Question: When I present a modal view controller over my view storyboard originated root view controller it flashes the story board view, even if it has been altered. My root view controller has a bright green back ground with large white subview across the top that contains a label bound to an IBOutlet. In UIViewController viewDidLoad I am adding a light gray, slightly transparent UIView that covers the entire view as a subview of the viewcontroller's view. I am also setting the label text to be different than that of the Storyboard layout.
When I trigger the modal, either via segue or via presentViewController:completion: what I see is the light gray view over my label then the view added in code seems to become transparent and animate away and the bright green of the storyboard layout shows up and then the modal view cross-dissolves in. When I dismiss the first and present the second in the completion block i see a cross-dissolve to bright green, pop of light as the added view becomes visible again, pop to bright green and the cross-dissolve in of the second view controller's view.
When I dismiss the second view controller then I see cross-dissolve out to the bright green and then the added light gray, semi-transparent view pops back to being visible.
This example is made more jarring if you remove the opacity from the overlay view added in viewDidLoad.
<URL>
Code snippet and story board layout:

'''
@interface DTViewController (){
BOOL hasShownSegue;
}
@end
@implementation DTViewController
- (void)viewDidLoad
{
[super viewDidLoad];
UIView * view = [UIView new];
view.frame = self.view.bounds;
view.backgroundColor = [UIColor colorWithWhite:.95 alpha:.7];
NSLog(@"View Bounds: %@", NSStringFromCGRect(self.view.bounds));
[self.view addSubview:view];
self.label.text = @"Hello!";
}
-(void)viewDidAppear:(BOOL)animated{
[super viewDidAppear:animated];
if (!hasShownSegue){
[self performSegueWithIdentifier:@"modal.1.segue" sender:self];
hasShownSegue = YES;
}
}
-(void)prepareForSegue:(UIStoryboardSegue *)segue sender:(id)sender{
DTCallbackViewController *vc = segue.destinationViewController;
vc.completionCallback = ^{
[self dismissViewControllerAnimated:YES completion:^{
DTCallbackViewController * vc = [self.storyboard instantiateViewControllerWithIdentifier:@"vc.2"];
vc.completionCallback = ^{
[self dismissViewControllerAnimated:YES completion:nil];
};
[self presentViewController:vc animated:YES completion:nil];
}];
};
}
'''
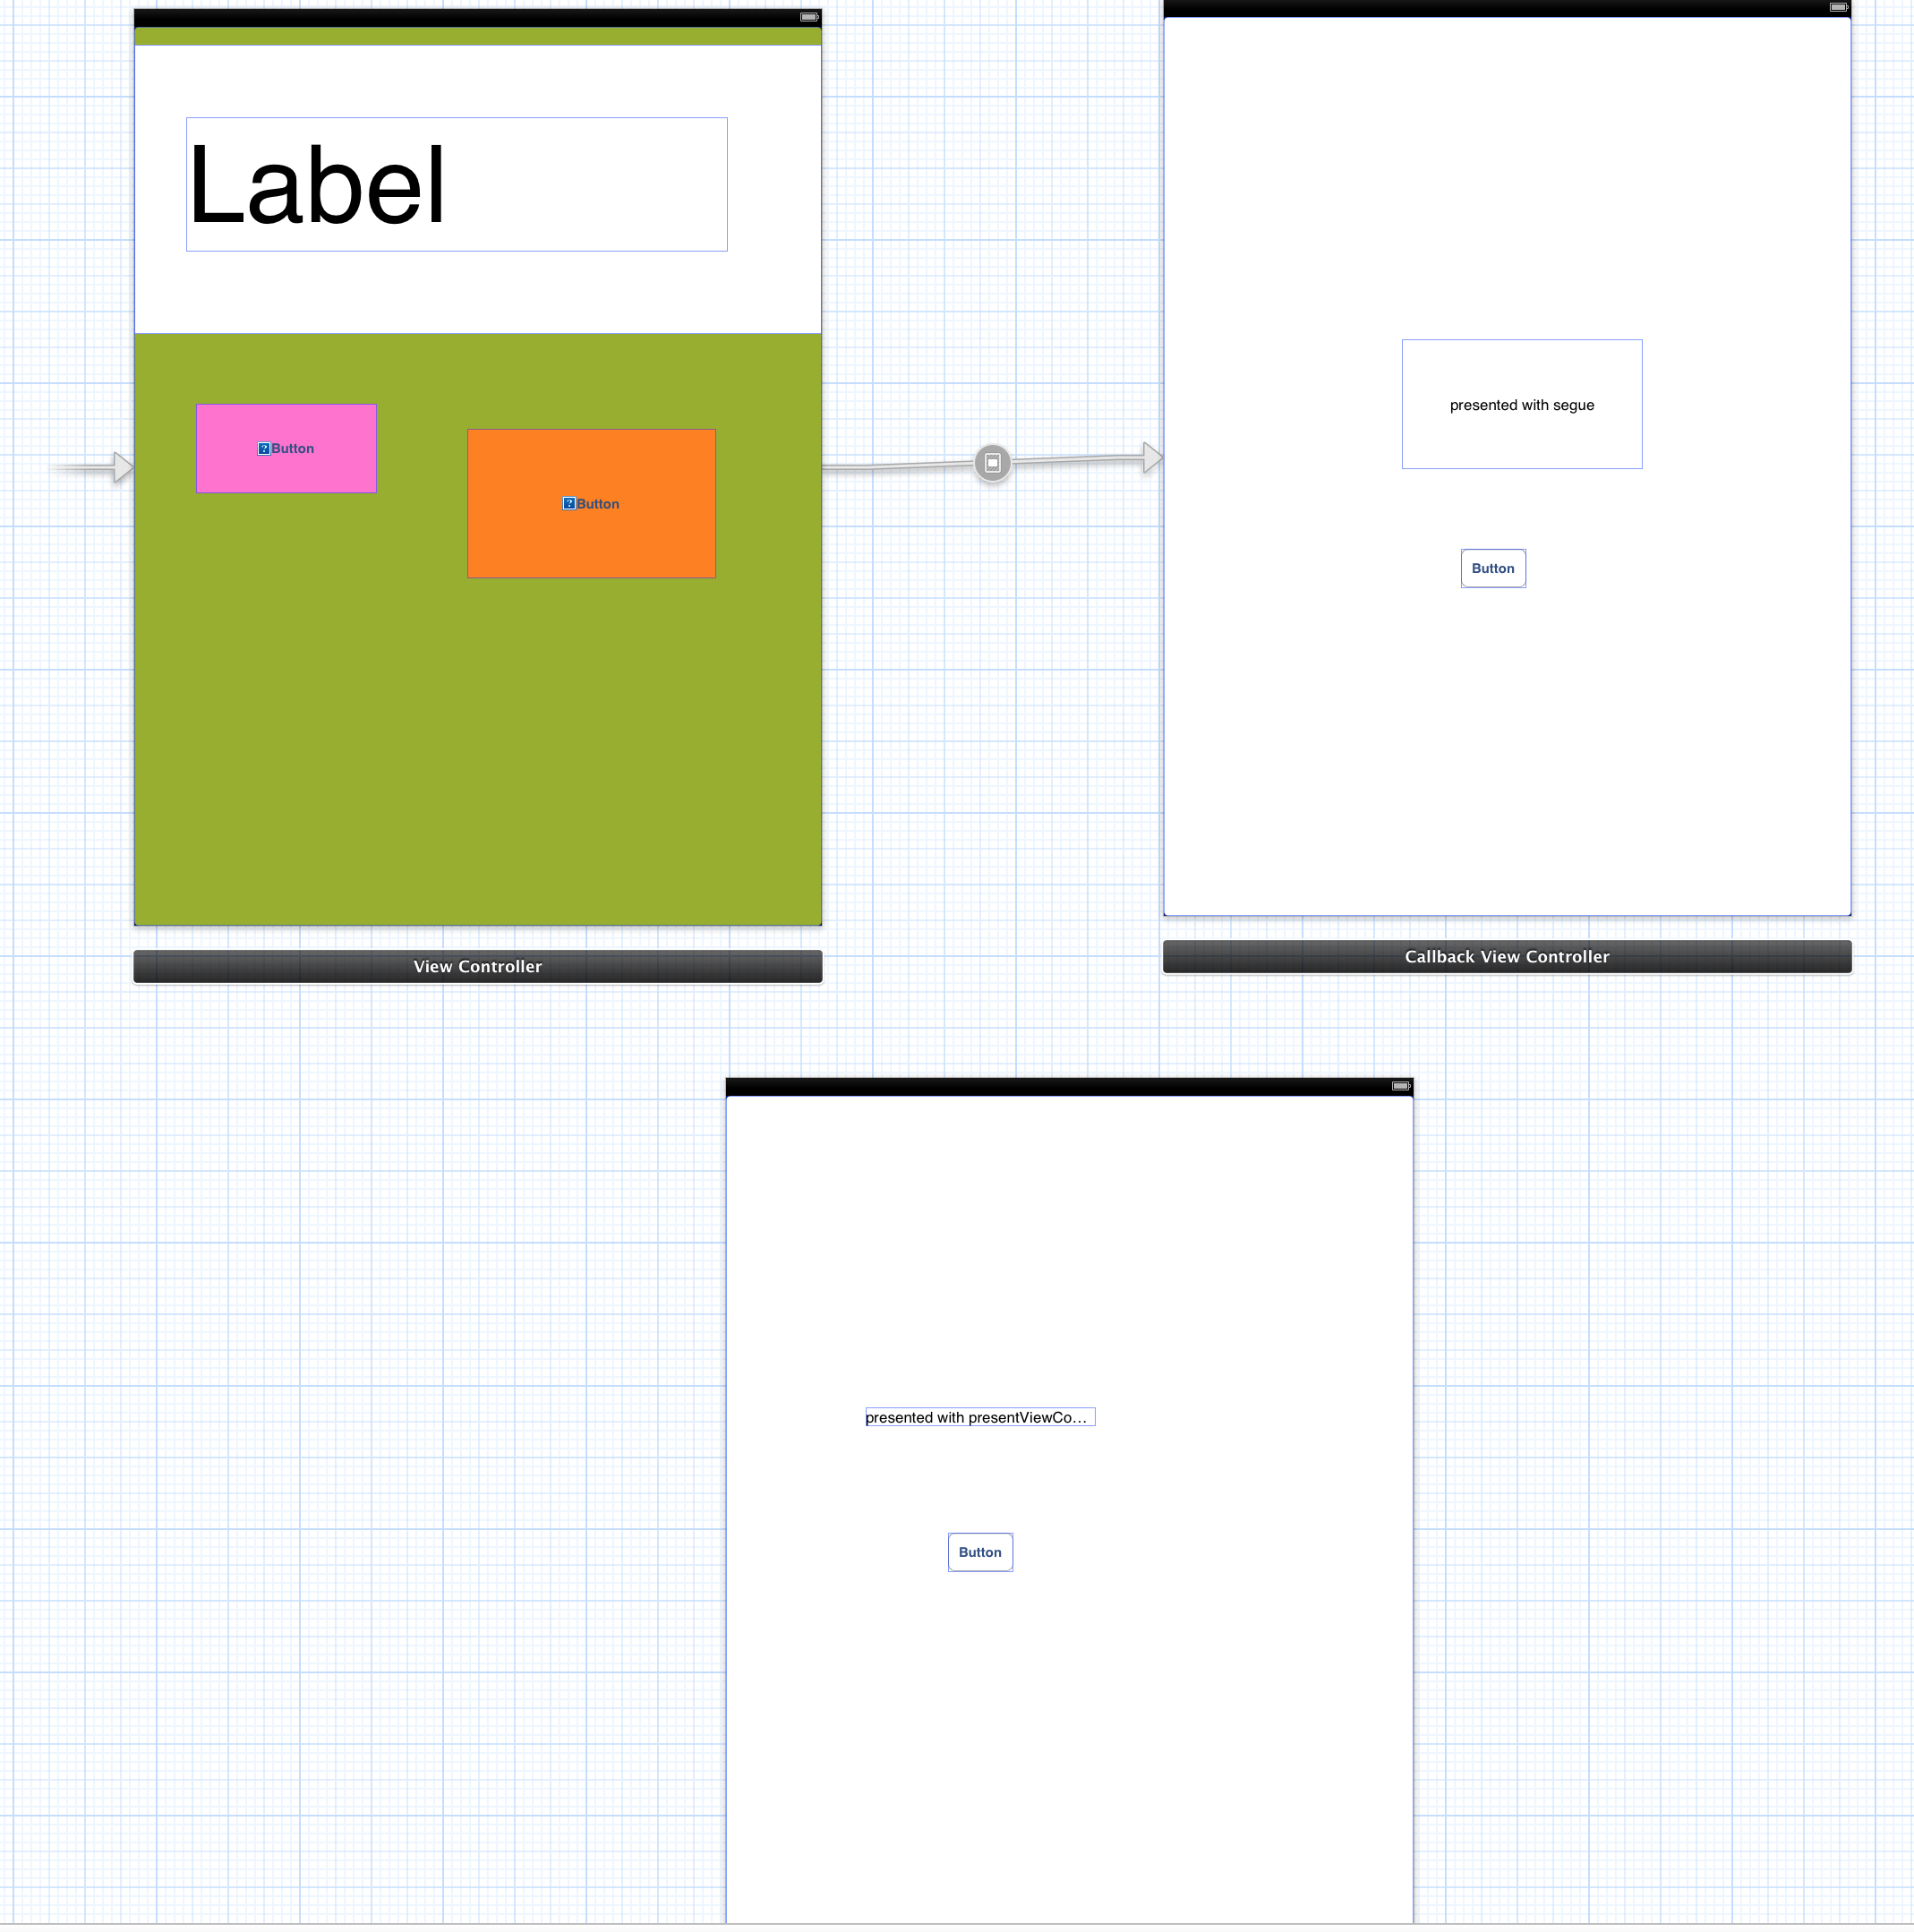
Answer: Figured it out, I don't really like it but it works:
I put all of the maskable content into a separate view:

And then hide that view when I need it to be "masked".
'''
- (void)viewDidLoad
{
[super viewDidLoad];
NSLog(@"View Bounds: %@", NSStringFromCGRect(self.view.bounds));
self.label.text = @"Hello!";
self.content.hidden = YES;
}
'''
Then animations behave as expected. However, this only works with an opaque mask (which is what I needed).